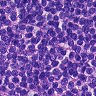
Metastatic tissue present: no